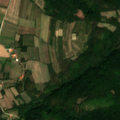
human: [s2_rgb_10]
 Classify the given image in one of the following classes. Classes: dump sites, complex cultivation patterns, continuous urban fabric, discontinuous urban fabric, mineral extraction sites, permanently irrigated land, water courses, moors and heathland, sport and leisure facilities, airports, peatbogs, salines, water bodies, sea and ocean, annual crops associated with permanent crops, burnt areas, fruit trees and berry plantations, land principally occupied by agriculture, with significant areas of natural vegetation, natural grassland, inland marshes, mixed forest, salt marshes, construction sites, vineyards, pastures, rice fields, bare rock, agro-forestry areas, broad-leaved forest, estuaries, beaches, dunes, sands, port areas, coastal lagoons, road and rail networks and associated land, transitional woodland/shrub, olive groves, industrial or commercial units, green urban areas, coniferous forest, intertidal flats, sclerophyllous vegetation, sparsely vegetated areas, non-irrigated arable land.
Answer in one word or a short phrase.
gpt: complex cultivation patterns, land principally occupied by agriculture, with significant areas of natural vegetation, broad-leaved forest, transitional woodland/shrub